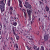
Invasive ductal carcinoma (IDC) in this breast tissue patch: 1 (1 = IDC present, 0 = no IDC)